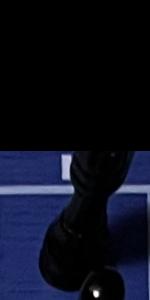
Label: Rook_Black